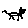
Label: cat